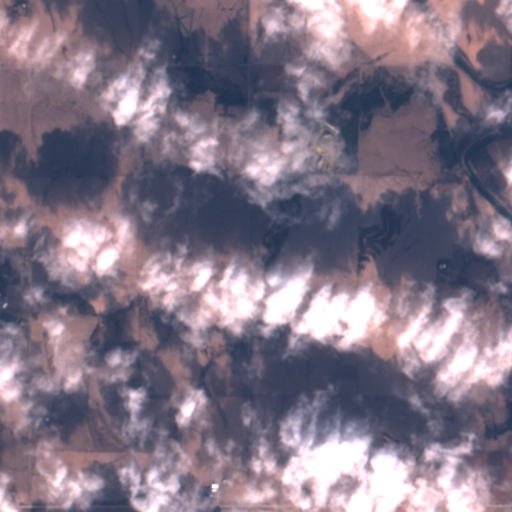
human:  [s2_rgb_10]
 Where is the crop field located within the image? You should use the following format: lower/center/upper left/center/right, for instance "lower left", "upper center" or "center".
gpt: The crop field is located in the center right of the image.
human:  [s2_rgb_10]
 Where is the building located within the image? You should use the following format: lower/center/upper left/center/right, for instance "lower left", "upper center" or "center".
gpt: There is no building in the image.